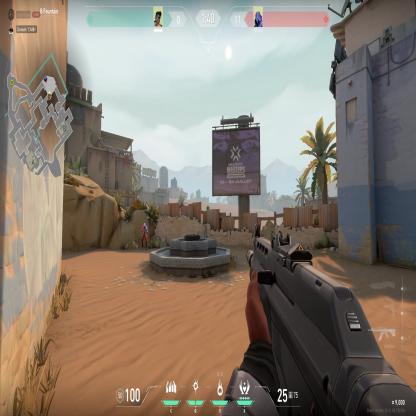
Label: enemy